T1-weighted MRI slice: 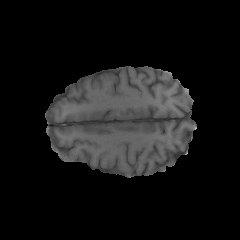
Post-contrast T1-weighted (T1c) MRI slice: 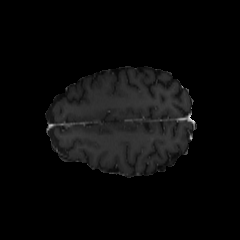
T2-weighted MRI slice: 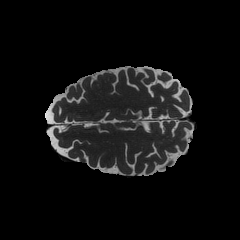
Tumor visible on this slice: no